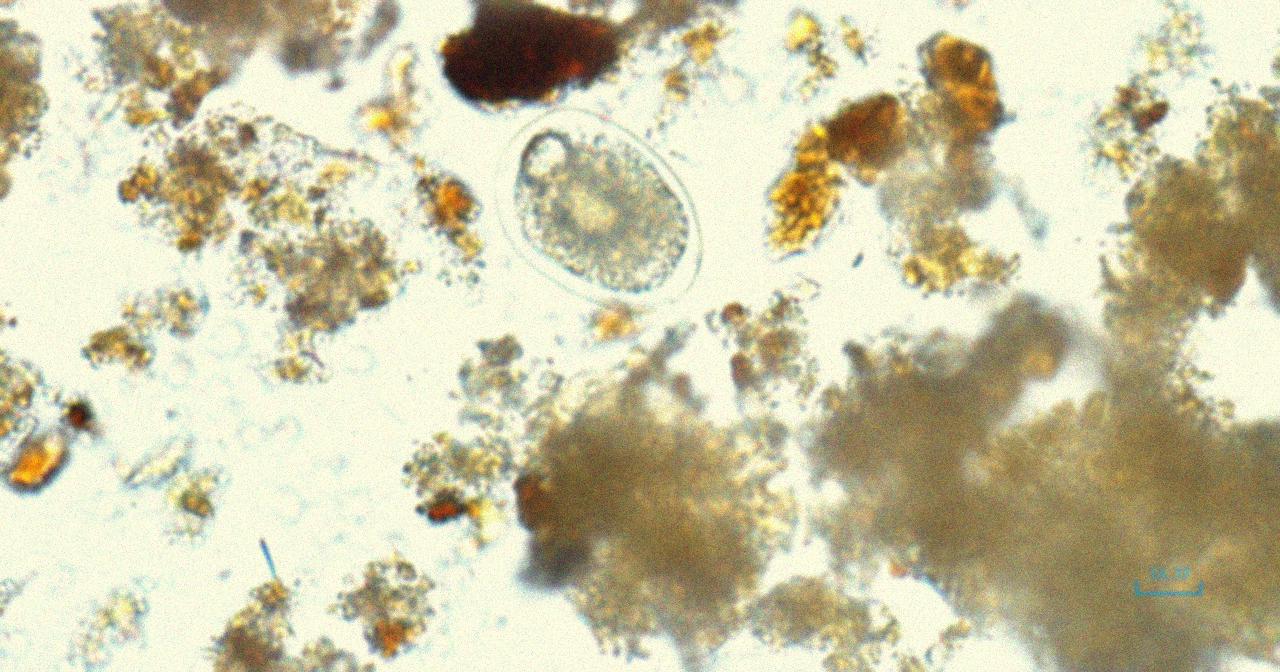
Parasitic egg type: Hookworm egg